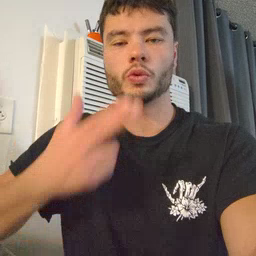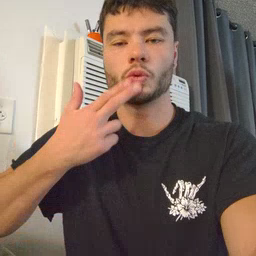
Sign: cute